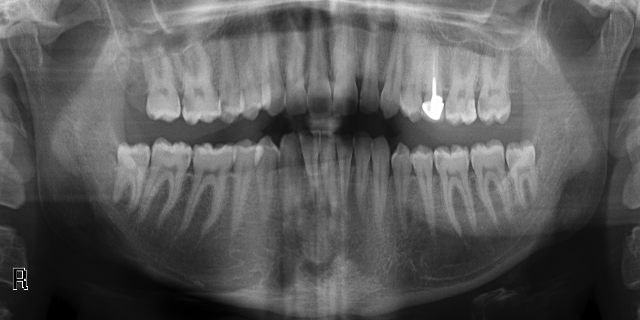
adult